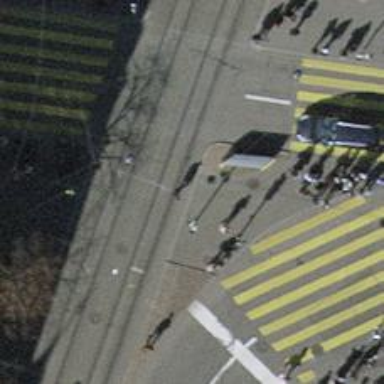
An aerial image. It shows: Kerb barrier.